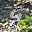
Label: 9